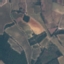
Land use / land cover class: PermanentCrop